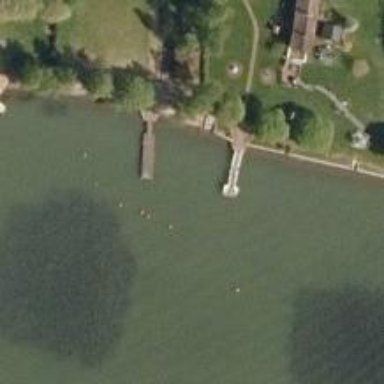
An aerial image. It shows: Man-made pier.